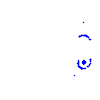
Particle: pion